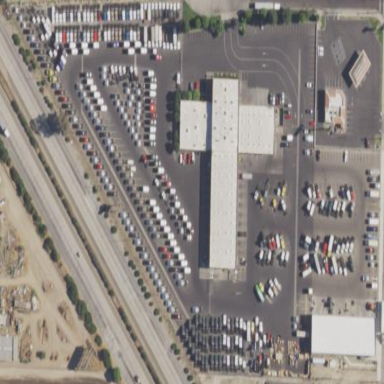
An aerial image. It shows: Commercial area.